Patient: sex F, age 71
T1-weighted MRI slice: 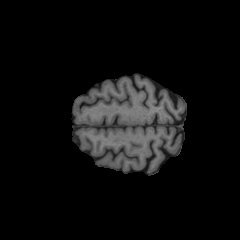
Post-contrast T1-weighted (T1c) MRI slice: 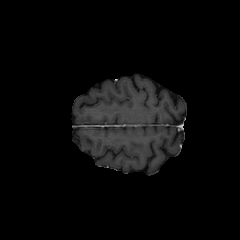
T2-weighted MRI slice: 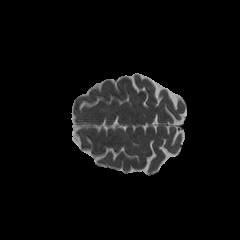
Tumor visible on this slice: no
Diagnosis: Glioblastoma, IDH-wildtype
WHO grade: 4